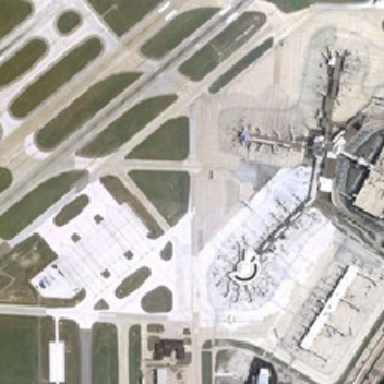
The parking apron next to weblike runways with grassy fields has several planes and a star like building standing on it .